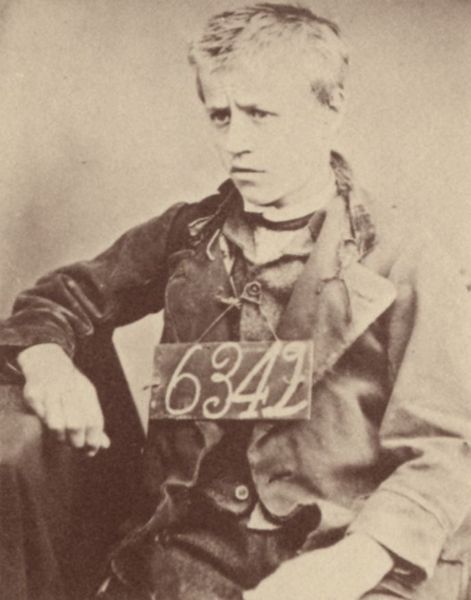
Titel: Edmund Harker
Künstler: Thomas John Barnardo
Schlagwörter: dunkel, hand, mann, weiß, ellbogen, grau, licht, mund, nase, profil, schwarz, stirn, stützen, tisch, blick, rock, schleife, anzug, blond, hemd, hose, jacke, jung, arm, augen, blass, falten, gesicht, kragen, ärmel, bildnis, hals, hände, portrait, porträt, tischdecke, haare, mantel, schnur, sitzend, kind, augenbrauen, knopf, ohren, traurig, bein, sepia, angst, krieg, hands, stair, white, tafel, black, face, grey, hair, nose, old, sit, sitting, ernst, junge, ellenbogen, knöpfe, fliege, revers, kritisch, skepsis, weste, kurze haare, foto, fotografie, photographie, schild, stütze, knabe, gestützt, schwarz weiss, kritik, verbrecher, stirnfalten, stehkragen, sitzfigur, stirnfalte, kurzhaarschnitt, photo, kaputt, gefängnis, runzeln, anhänger, sad, zahl, dreiviertelporträt, leid, man, reise, head, young, maskulin, skeptisch, boy, child, eyes, suit, umbra, gefangener, black and white, gaze, coat, mouth, gucken, jacket, nummer, tie, unglücklich, insasse, sorge, human, vest, prison, dokumentation, protrait, jude, eye, stare, keine, plate, haarschnitt, scared, photograph, ängstlich, button, kunge, ungebügelt, häftling, sträfling, nummernschild, angeklagter, recession, blonde, kurzhaasrschnitt, mantel anzug, sign, gefängniss, frown, prisoner, alone, jail, numbers, ahnung, kz, erkennung, 1800, number, white hair, elbow, vintage, tense, 6342, skritisch, cmann, 6, worried, frowning, unhappy, criminal, orphan, tag, sceptical, troubled, prisonerf, 6349, nametage, nametag, resession, 6332, number plate